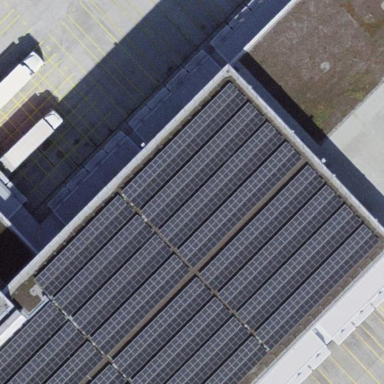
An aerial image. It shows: Solar power generator.